Question: I am implementing a customized rich text editor by extending the UITextView. When user selects the text range and apples the 'highlighting' menu, the editor will draw a blue background for the selected text:
'''
- (CGRect)getRectAtRangePos:(NSInteger)pos {
UITextPosition *beginning = self.beginningOfDocument;
UITextPosition *start = [self positionFromPosition:beginning offset:pos];
CGRect rect = [self caretRectForPosition:start];
return [self convertRect:rect fromView:self.textInputView];
}
- (void)drawRange:(NSRange)range {
CGContextRef context = UIGraphicsGetCurrentContext();
CGContextSetRGBFillColor(context, 0x16/255.f, 0x38/255.f, 0xfc/255.f, 0.5);
CGRect startRect = [self getRectAtRangePos:range.location];
CGRect endRect = [self getRectAtRangePos:range.location + range.length];
CGFloat padding = 1;
CGFloat margin = 1;
if (ABS(endRect.origin.y - startRect.origin.y) < 5) {//They are in the same line
CGRect wholeRect = CGRectMake(startRect.origin.x, startRect.origin.y + padding, endRect.origin.x - startRect.origin.x, startRect.size.height - 2 * padding);
CGContextFillRect(context, wholeRect);
}
else {//The range occupies at least two lines
CGRect firstRect = CGRectMake(startRect.origin.x, startRect.origin.y + padding, self.bounds.size.width - startRect.origin.x - margin, startRect.size.height - 2 * padding);
CGContextFillRect(context, firstRect);
CGFloat heightDiff = endRect.origin.y - (startRect.origin.y + startRect.size.height);
if (heightDiff > 5) {//The range occupies more than two lines
CGRect secondRect = CGRectMake(margin, startRect.origin.y + startRect.size.height + padding, self.bounds.size.width - 2*margin, heightDiff - 2* padding);
CGContextFillRect(context, secondRect);
}
CGRect thirdRect = CGRectMake(margin, endRect.origin.y + padding, endRect.origin.x, endRect.size.height - 2* padding);
CGContextFillRect(context, thirdRect);
}
}
'''
When the selected text contains a long word which caused the word wrap, the blue background looks ugly.

Is there a way to detect the position where the word wrap? Thanks!
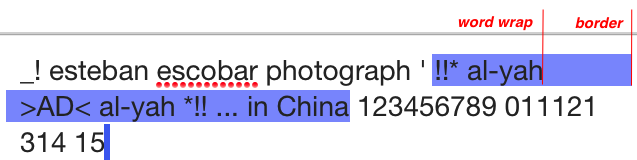
Answer: OK, finally I solved this problem.
To detecting the word wrap or a new line break, it's simple to use following code:
'''
#pragma UITextViewDelegate
- (void)textViewDidChange:(UITextView *)textView {
if ( ABS(lastContentSize_.height - textView.contentSize.height) > 1) {
NSLog(@"word wrap or line break!");
}
}
'''
That's all:)